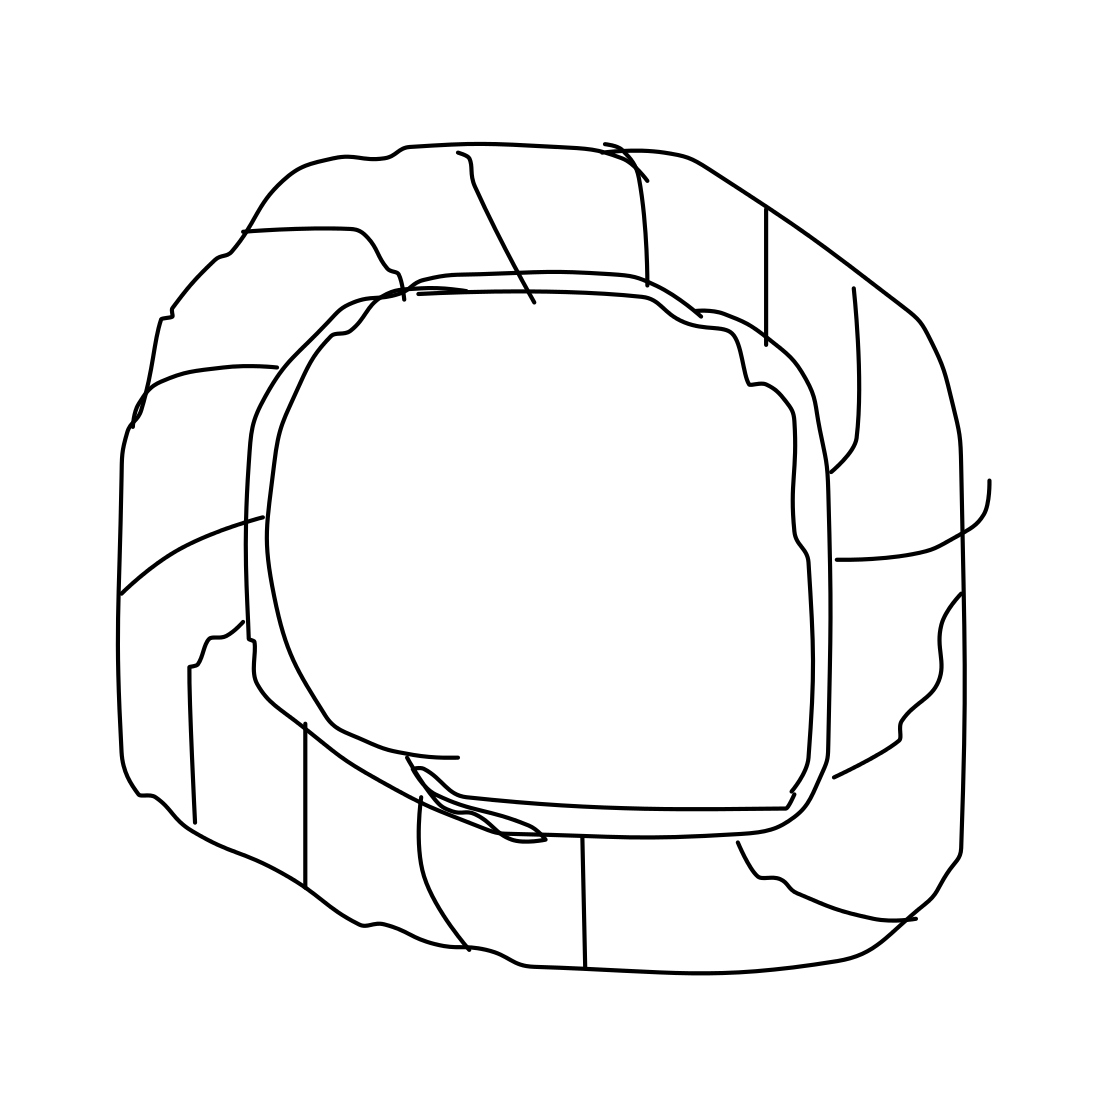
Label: tire